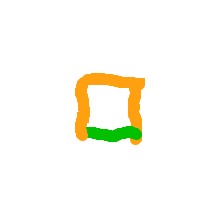
Shape: square